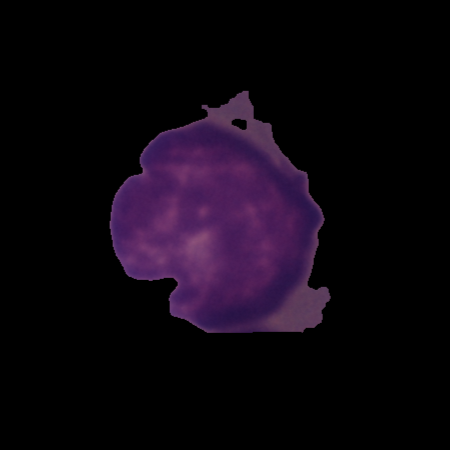
Label: cancer